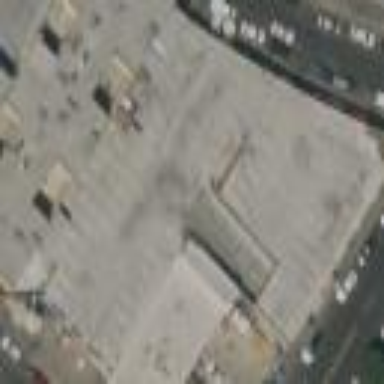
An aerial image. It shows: Retail building with parking area.